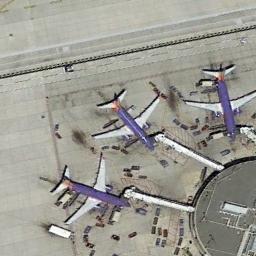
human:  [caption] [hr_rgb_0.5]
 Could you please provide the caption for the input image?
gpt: Three purple fuselage aircraft parked at the corresponding gates .

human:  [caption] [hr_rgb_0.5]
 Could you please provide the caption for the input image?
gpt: Three blue fuselage planes neatly parked next to buildings inside the airport .

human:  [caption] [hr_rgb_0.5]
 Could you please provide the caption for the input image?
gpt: Three blue planes are around the terminal building .

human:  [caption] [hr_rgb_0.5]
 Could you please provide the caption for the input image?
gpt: Three purple planes parked next to boarding bridges of the round terminal while some facilities and cars around them .

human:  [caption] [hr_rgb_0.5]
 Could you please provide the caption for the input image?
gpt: Three planes are in the parking lot next to the building .